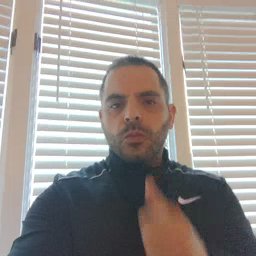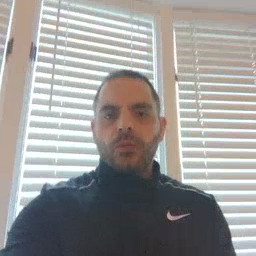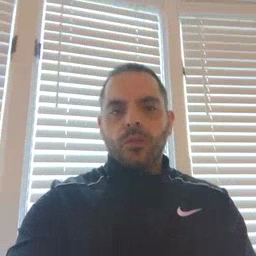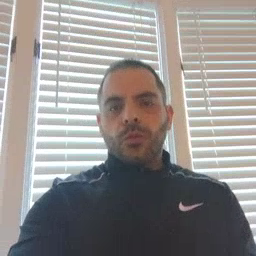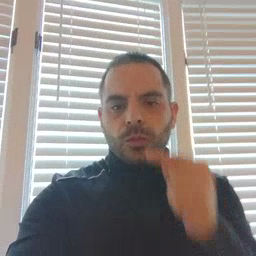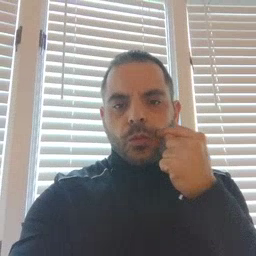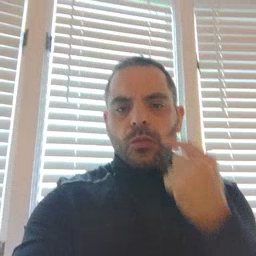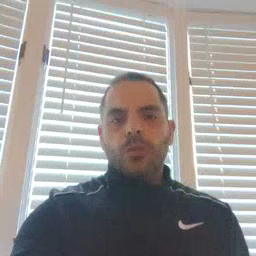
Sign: smile